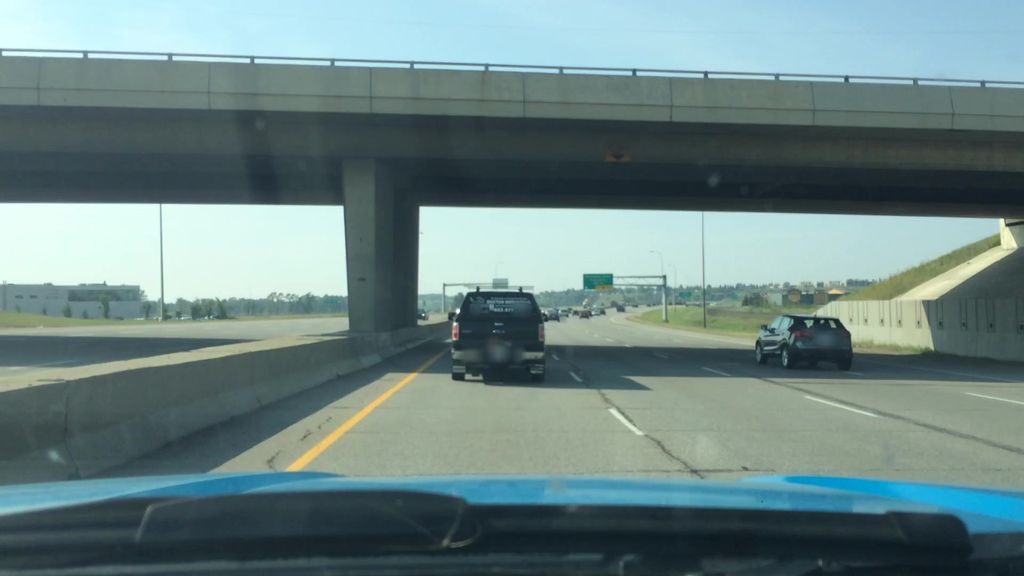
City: calgary